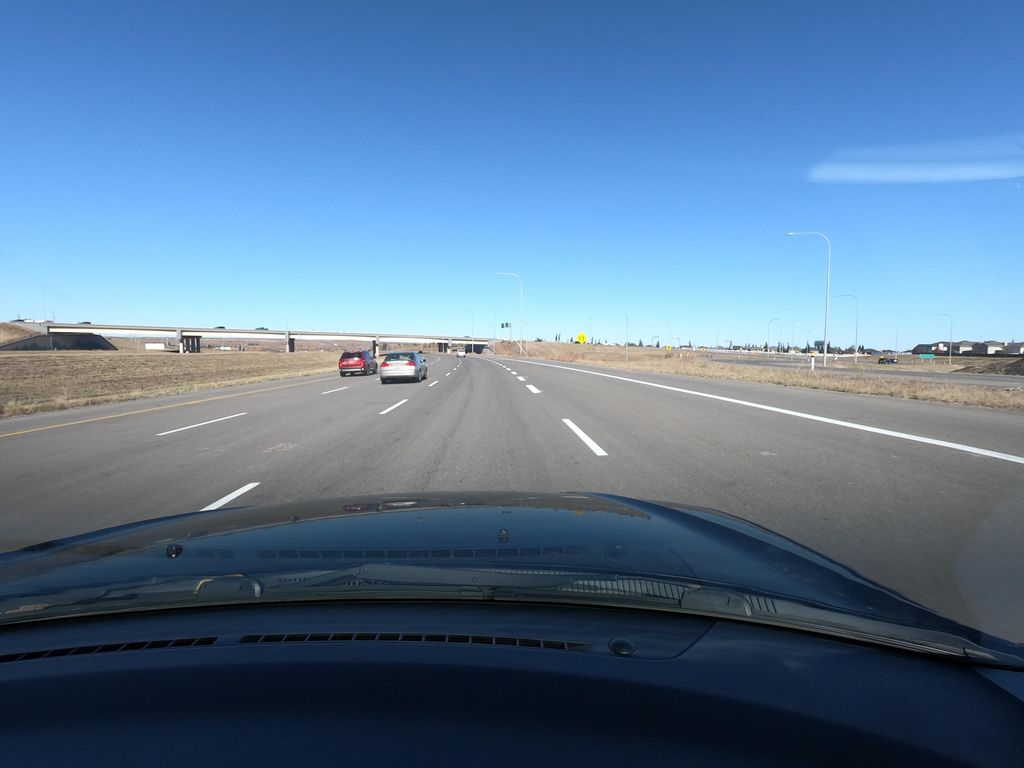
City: calgary